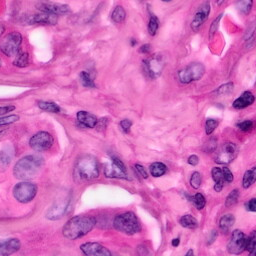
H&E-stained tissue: Pancreatic